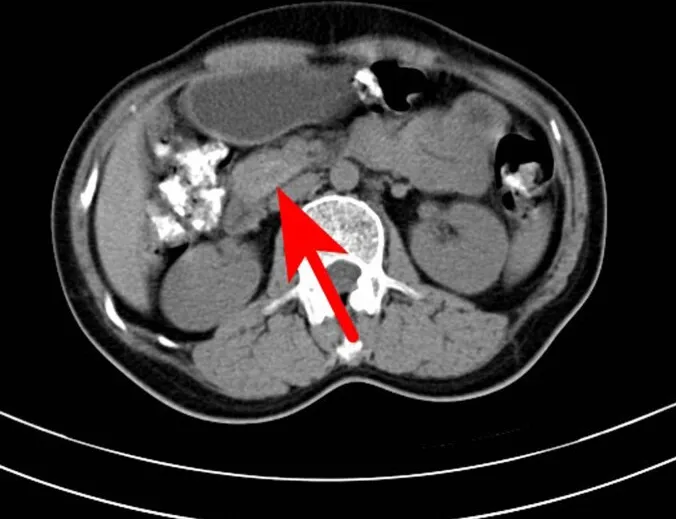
CT scan of the abdomen of the patient. The arrow points to a nodular slightly high-density shadow on the head of the pancreas, with a maximum transverse diameter of about 19 mm and a clear boundary, and a small saccular low-density shadow and a punctate calcification shadow.
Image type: radiology (ct)